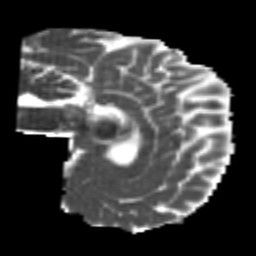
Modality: MD
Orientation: sagittal
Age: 26
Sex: female
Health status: healthy
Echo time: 0.074 s